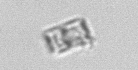
Label: Bacillariophyceae_morphotype1